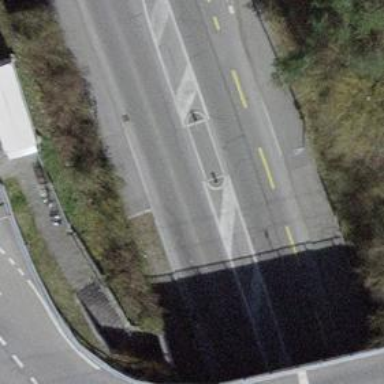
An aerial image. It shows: Asphalt road with primary highway designation. There is designated left lane for cyclists.